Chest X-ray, AP view. Patient: 11 years old, sex F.
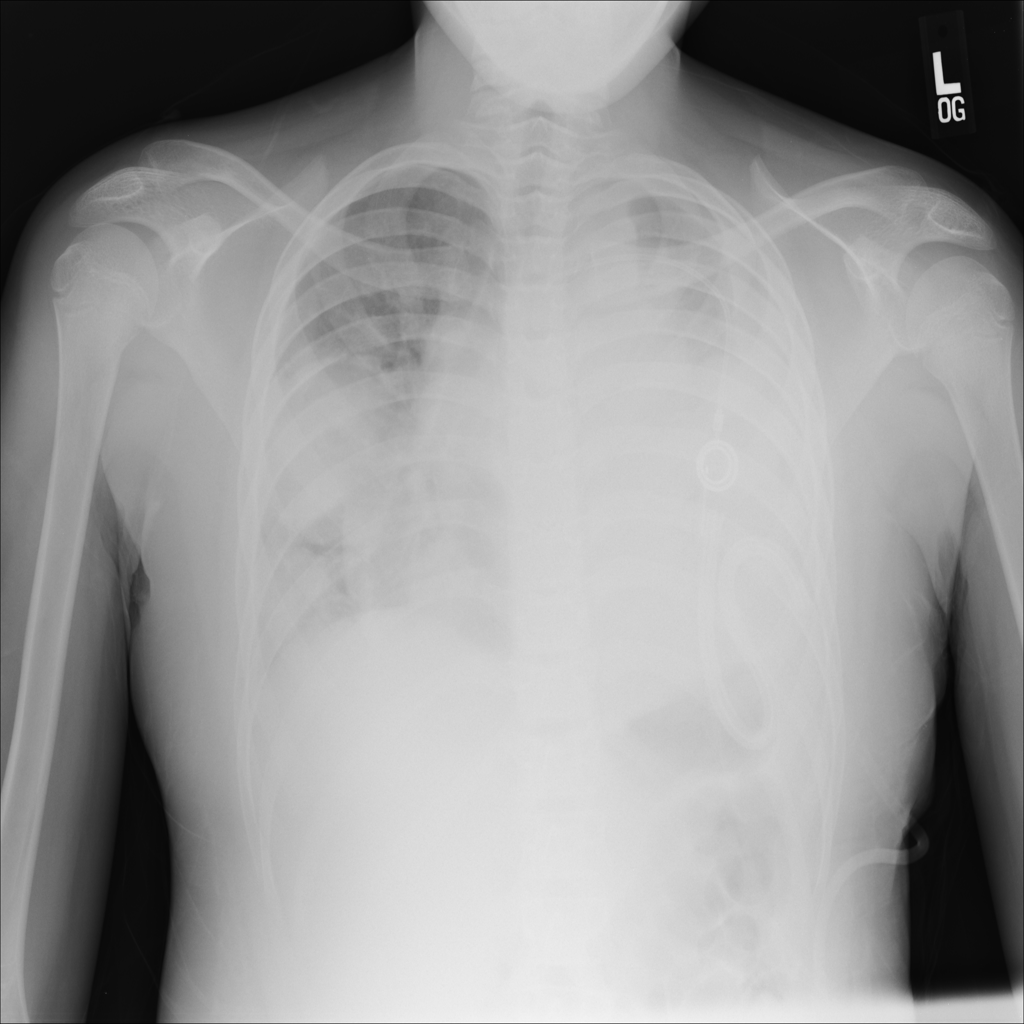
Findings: Effusion, Mass